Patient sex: M
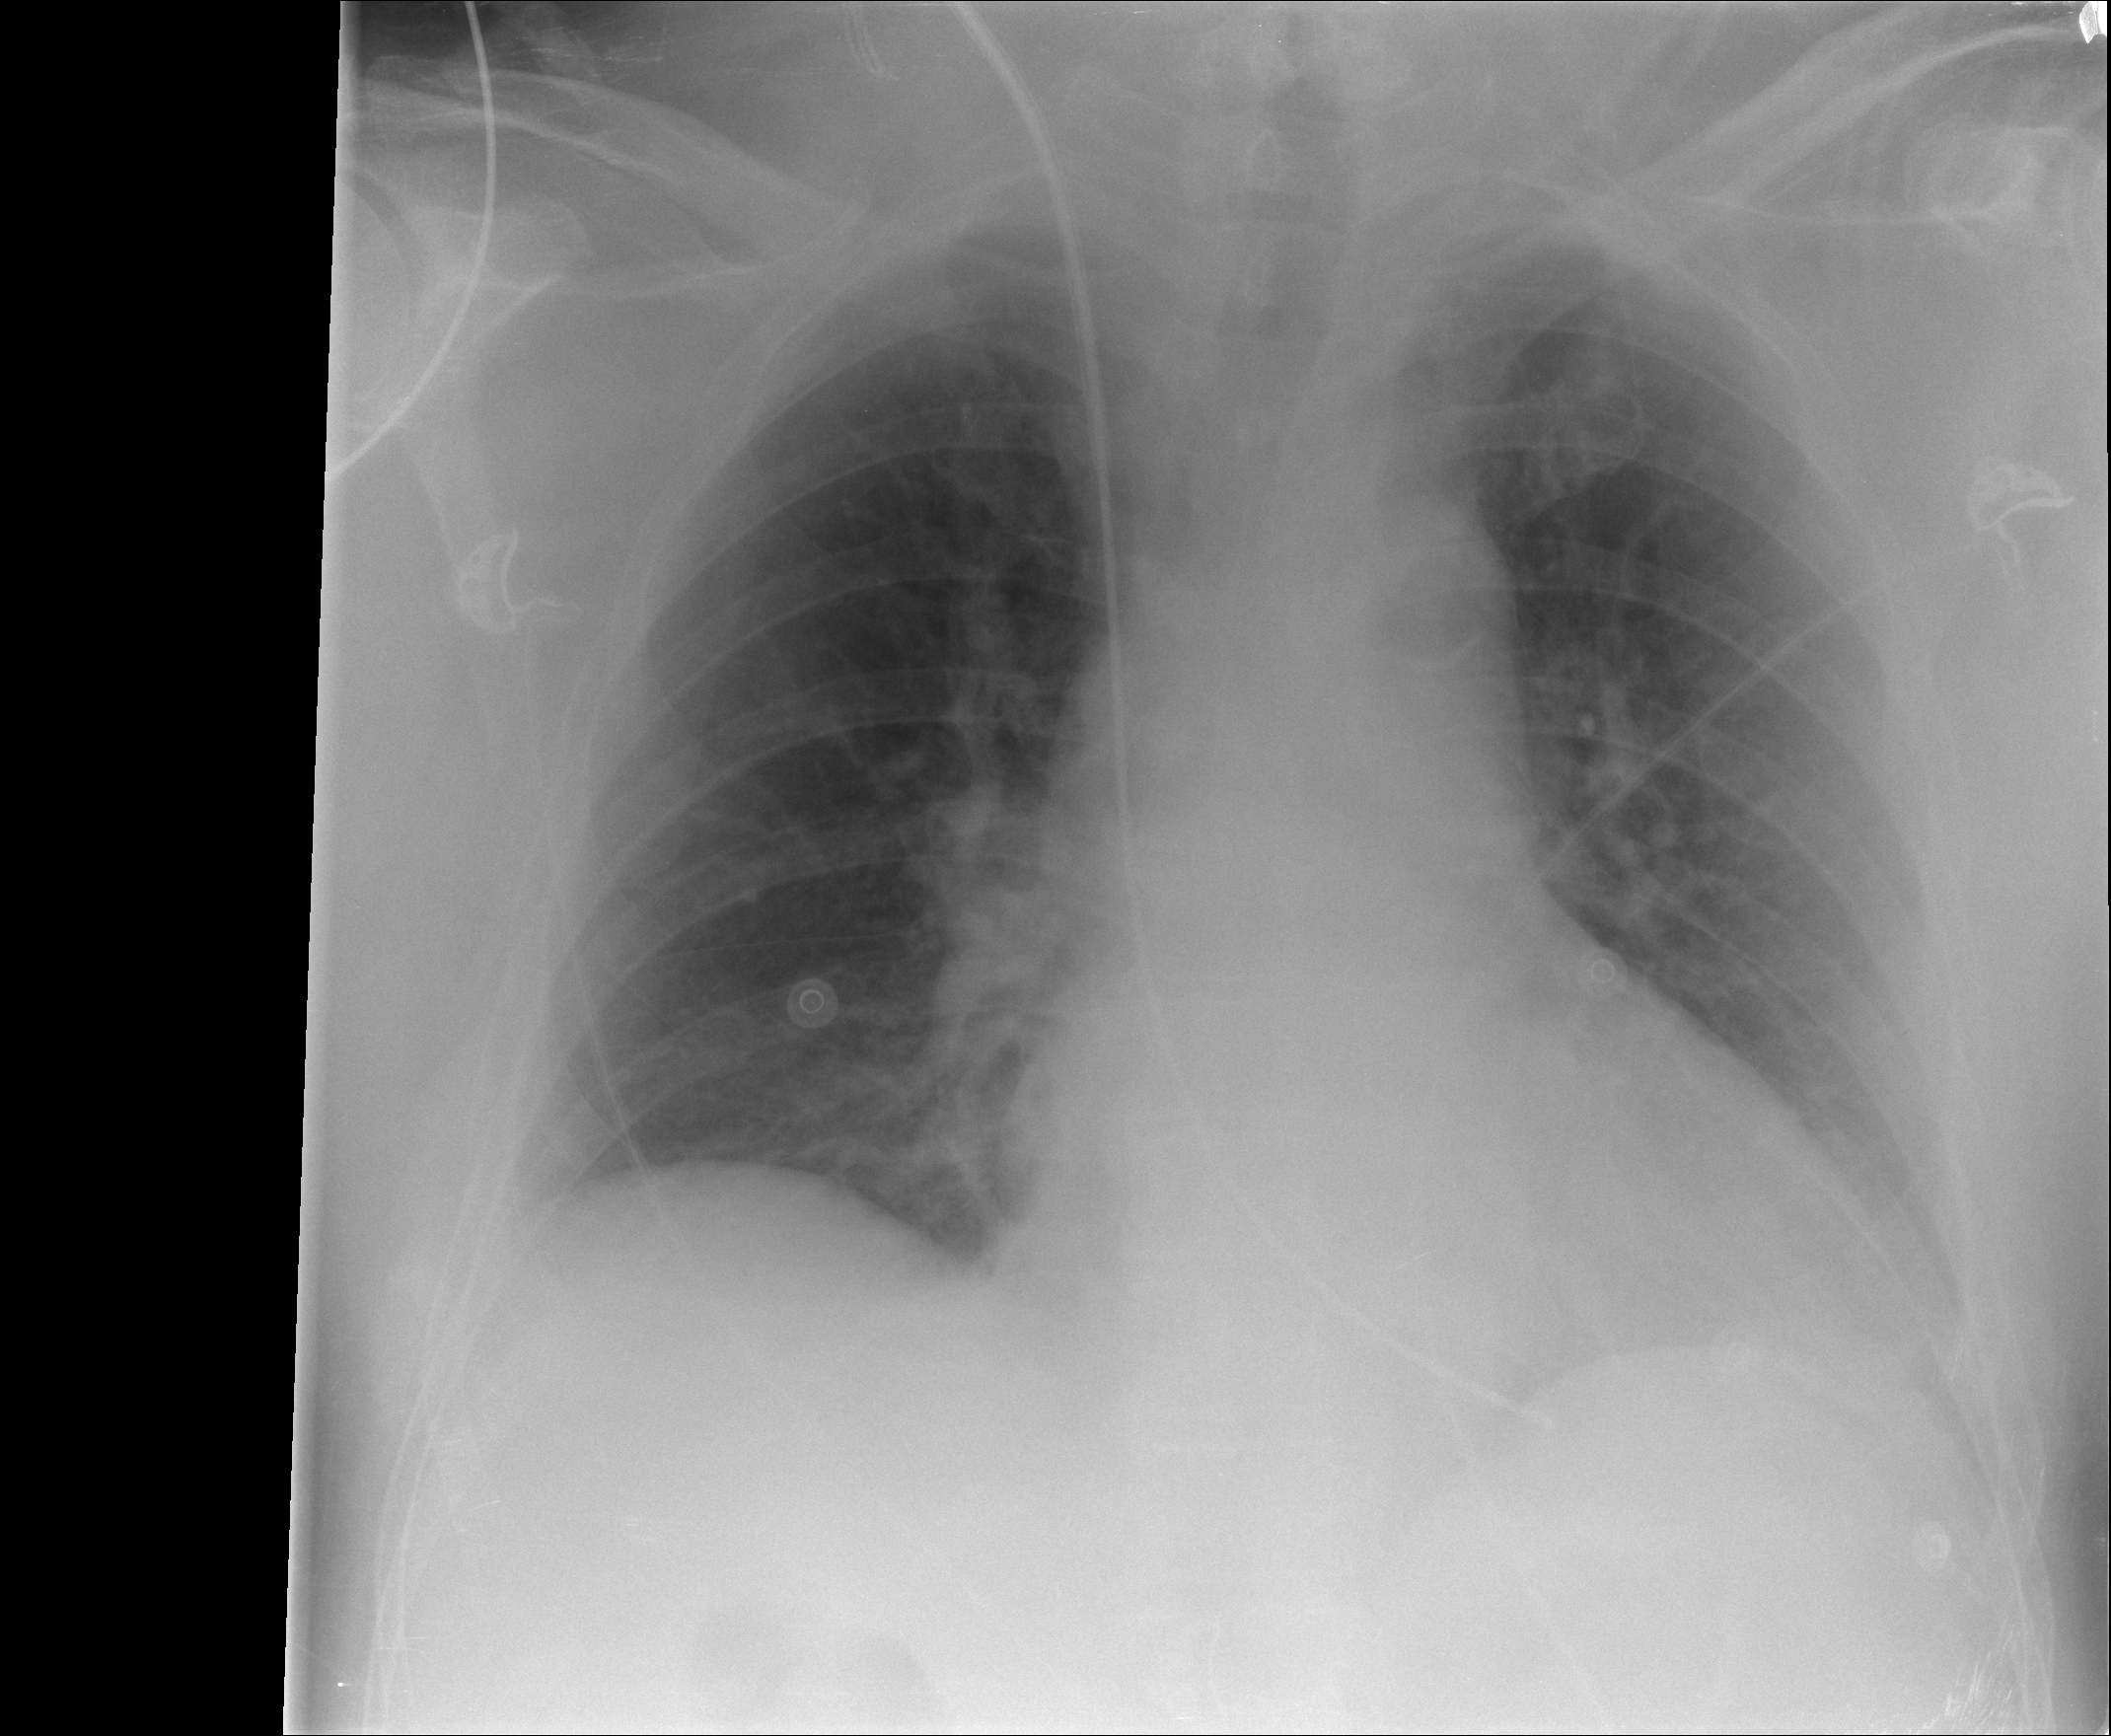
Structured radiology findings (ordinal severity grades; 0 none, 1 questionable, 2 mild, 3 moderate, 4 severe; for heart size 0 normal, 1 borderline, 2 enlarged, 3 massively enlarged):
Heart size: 2
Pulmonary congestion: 2
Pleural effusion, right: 0
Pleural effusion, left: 1
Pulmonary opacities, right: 0
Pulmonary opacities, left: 0
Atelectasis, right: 0
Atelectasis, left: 0